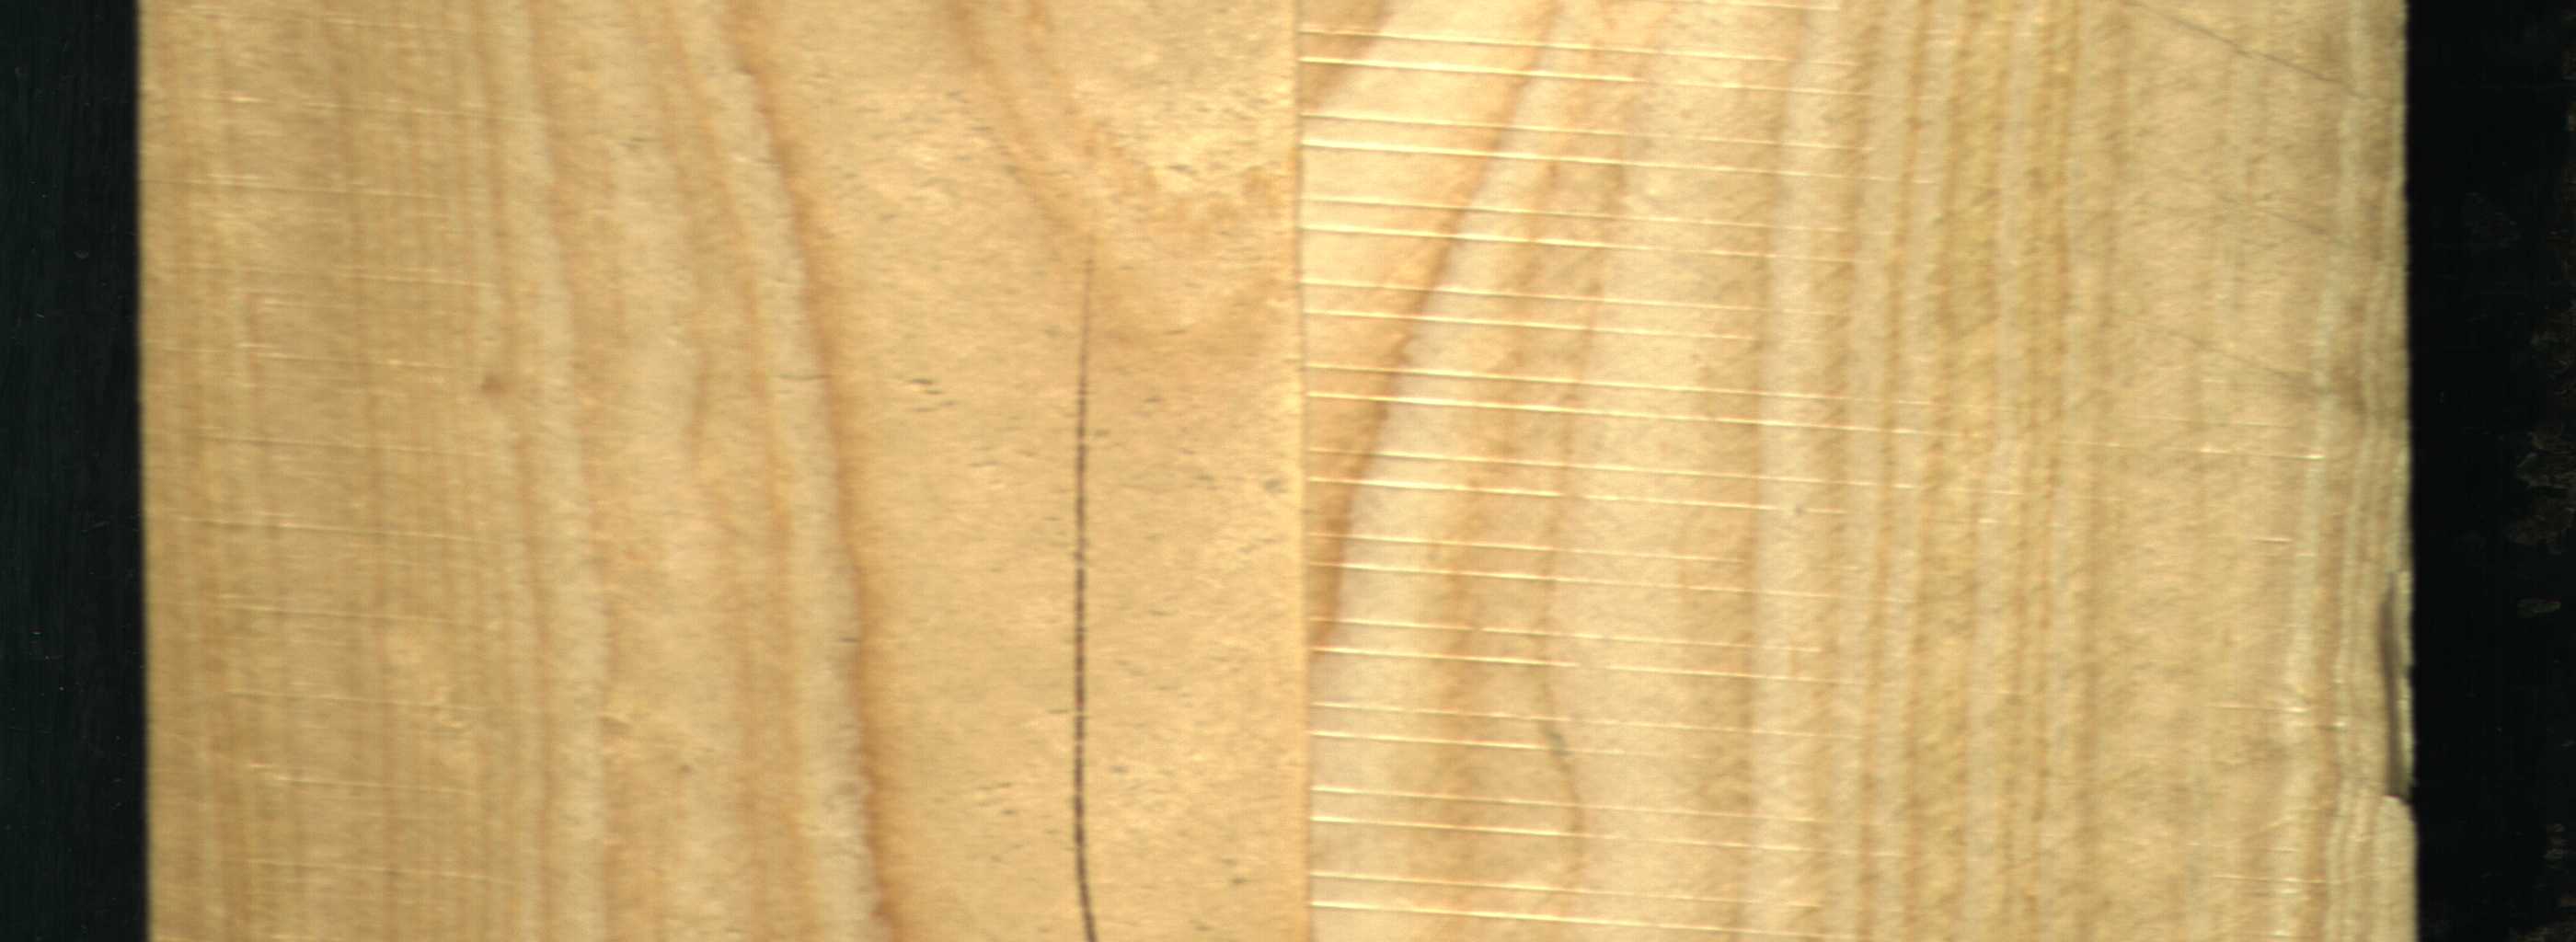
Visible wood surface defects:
Crack